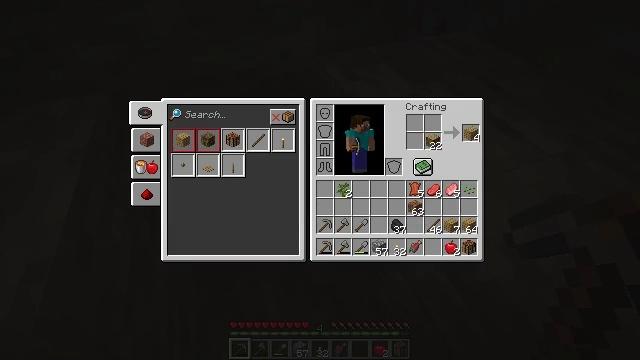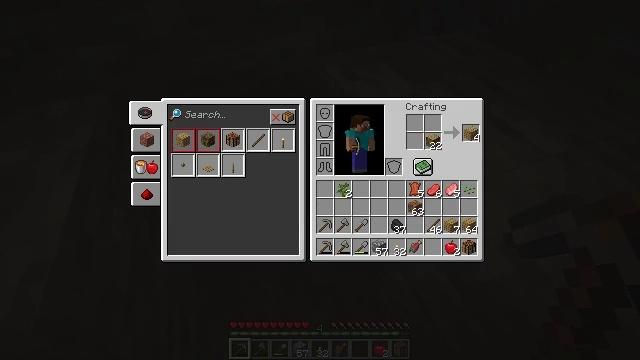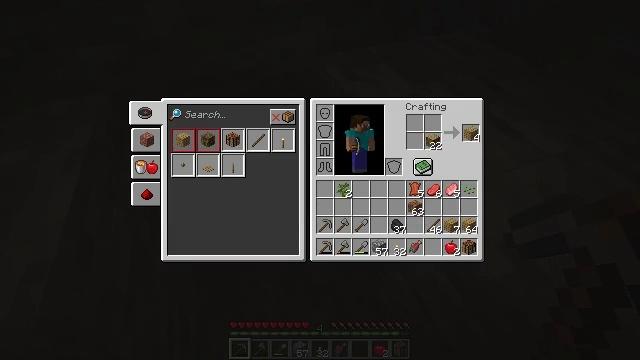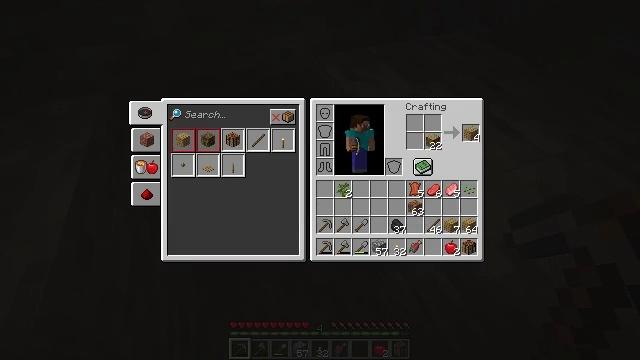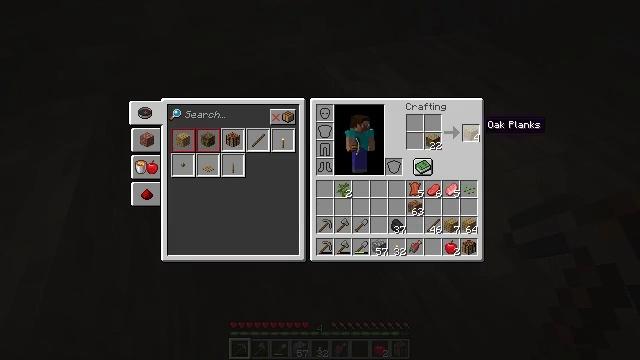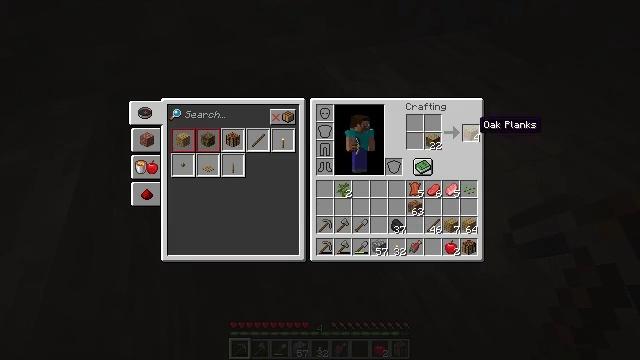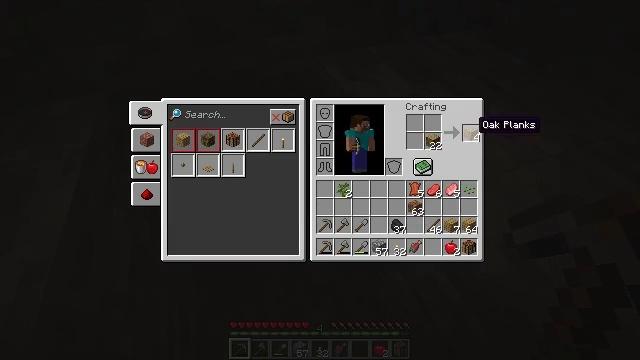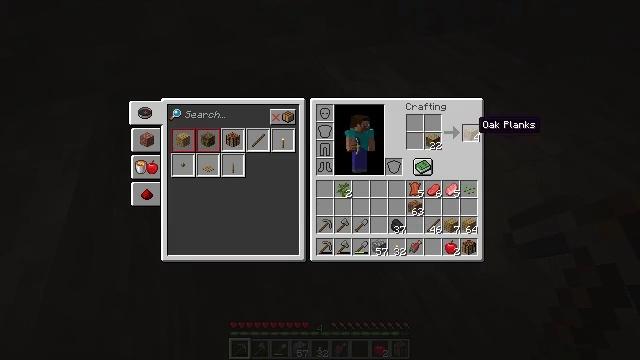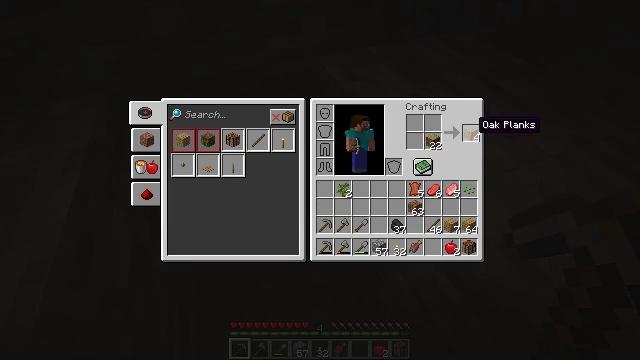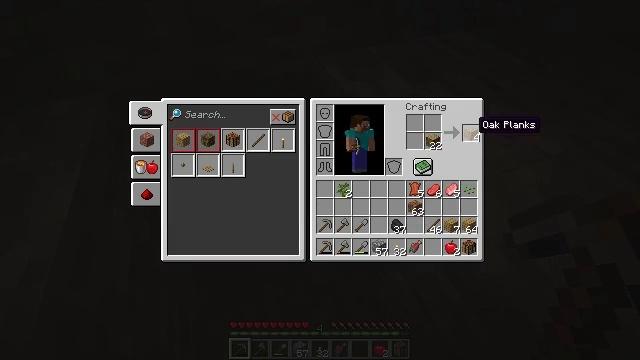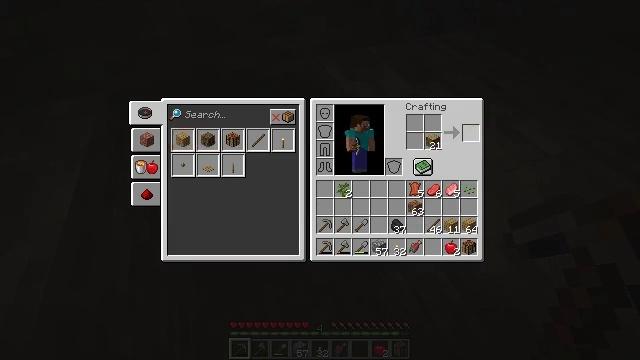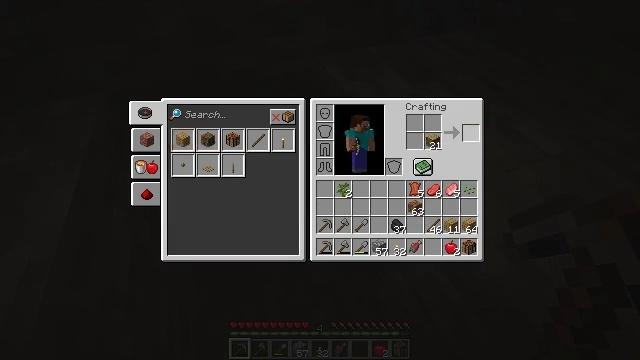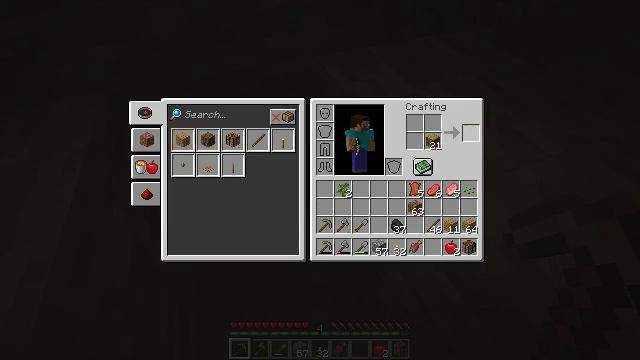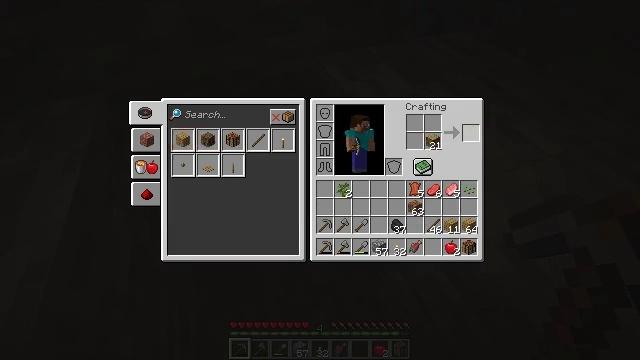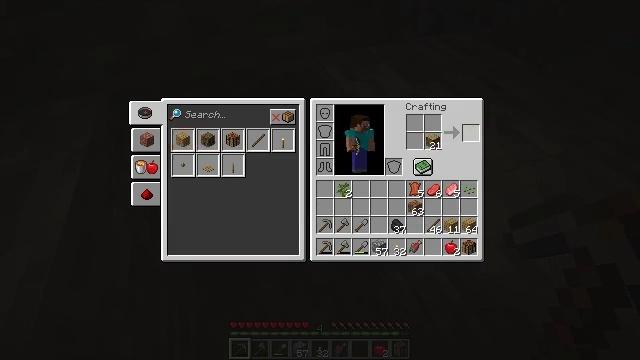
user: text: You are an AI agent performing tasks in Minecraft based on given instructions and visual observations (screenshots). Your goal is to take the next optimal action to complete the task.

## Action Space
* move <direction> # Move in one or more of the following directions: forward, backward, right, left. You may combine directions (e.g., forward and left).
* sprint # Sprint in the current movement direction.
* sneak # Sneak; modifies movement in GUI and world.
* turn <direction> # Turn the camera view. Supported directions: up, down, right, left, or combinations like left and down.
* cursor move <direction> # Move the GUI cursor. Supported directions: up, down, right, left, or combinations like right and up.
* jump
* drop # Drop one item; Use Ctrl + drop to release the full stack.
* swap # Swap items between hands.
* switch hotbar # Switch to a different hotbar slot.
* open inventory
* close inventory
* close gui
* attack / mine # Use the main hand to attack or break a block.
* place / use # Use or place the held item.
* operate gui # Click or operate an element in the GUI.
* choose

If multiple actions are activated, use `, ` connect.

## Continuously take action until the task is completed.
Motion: motion action
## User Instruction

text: Use an oak log to craft oak planks.
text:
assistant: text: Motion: sneak
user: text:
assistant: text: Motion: sneak
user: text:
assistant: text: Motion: sneak
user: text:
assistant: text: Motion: sneak, cursor move left
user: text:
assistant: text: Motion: sneak
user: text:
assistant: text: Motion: sneak
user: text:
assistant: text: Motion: sneak
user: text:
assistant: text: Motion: sneak
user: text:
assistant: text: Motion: sneak
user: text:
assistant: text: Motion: sneak, choose
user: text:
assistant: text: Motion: sneak, choose
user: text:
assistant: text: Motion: sneak
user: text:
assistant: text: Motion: sneak
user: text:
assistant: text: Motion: sneak
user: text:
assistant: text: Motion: sneak